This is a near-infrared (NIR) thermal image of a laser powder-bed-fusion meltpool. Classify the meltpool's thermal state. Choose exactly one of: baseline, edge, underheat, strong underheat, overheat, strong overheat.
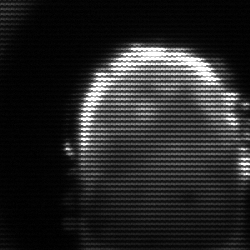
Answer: baseline